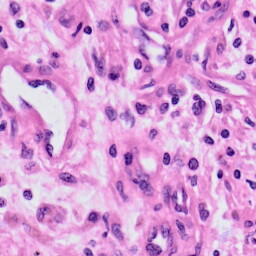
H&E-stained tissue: Skin